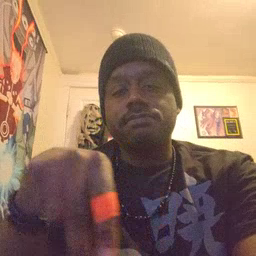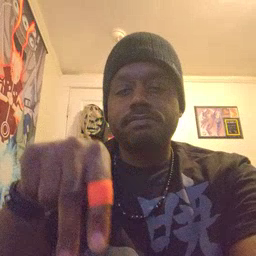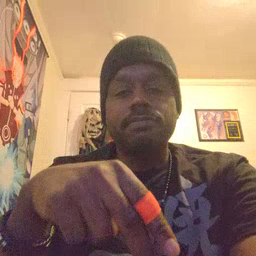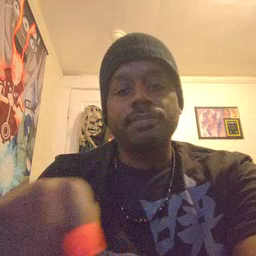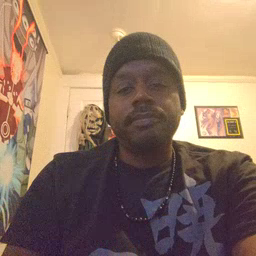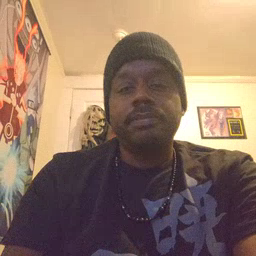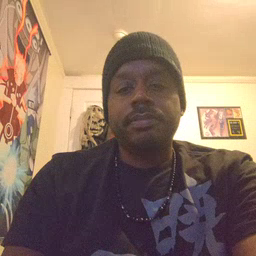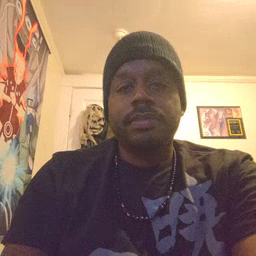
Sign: dance